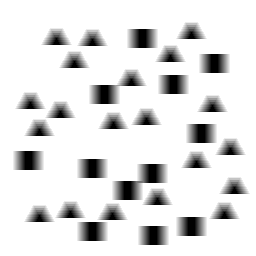
Squares: 12
Triangles: 20
Stars: 0
Total shapes: 32